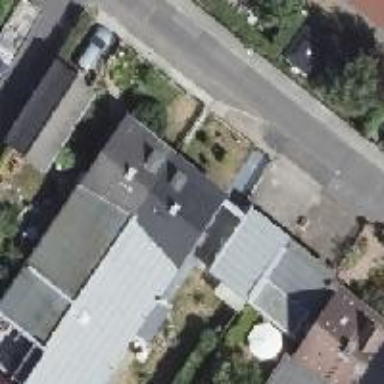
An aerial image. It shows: Gabled roof house.